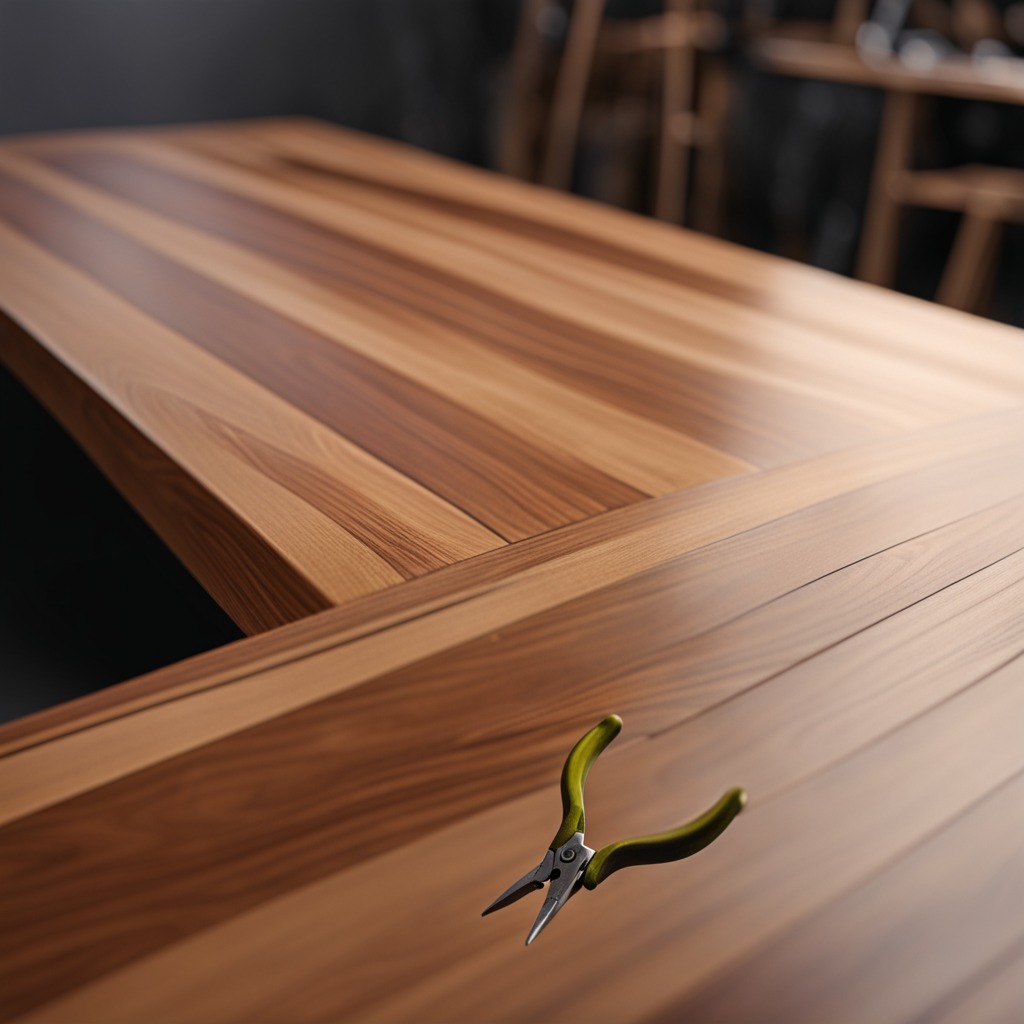
A plier is lying on the wooden table in the carpentry studio.